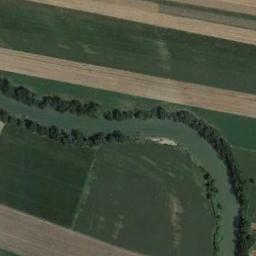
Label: river